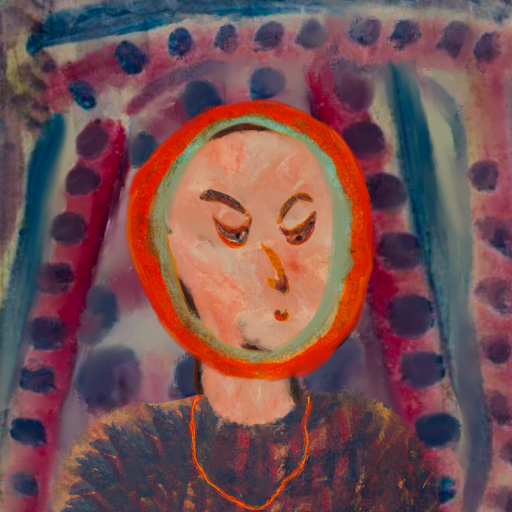
Background: HillGirl, Head And Neck Side: Roy_Bahadur, Face Side: Hypocrite, Bust: In_The_Sun, Hair Side: Sisters, Head Accessory: Blank, Second Necklace: Gypsy_Mother_2, Necklace: Blank, Baby: Blank